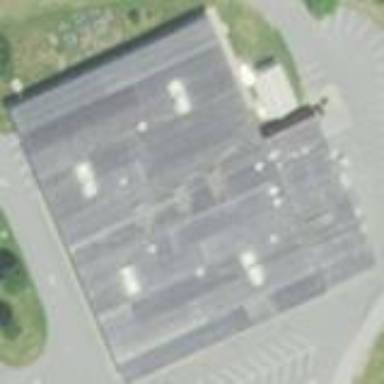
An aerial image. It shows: School building.